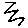
Label: zigzag